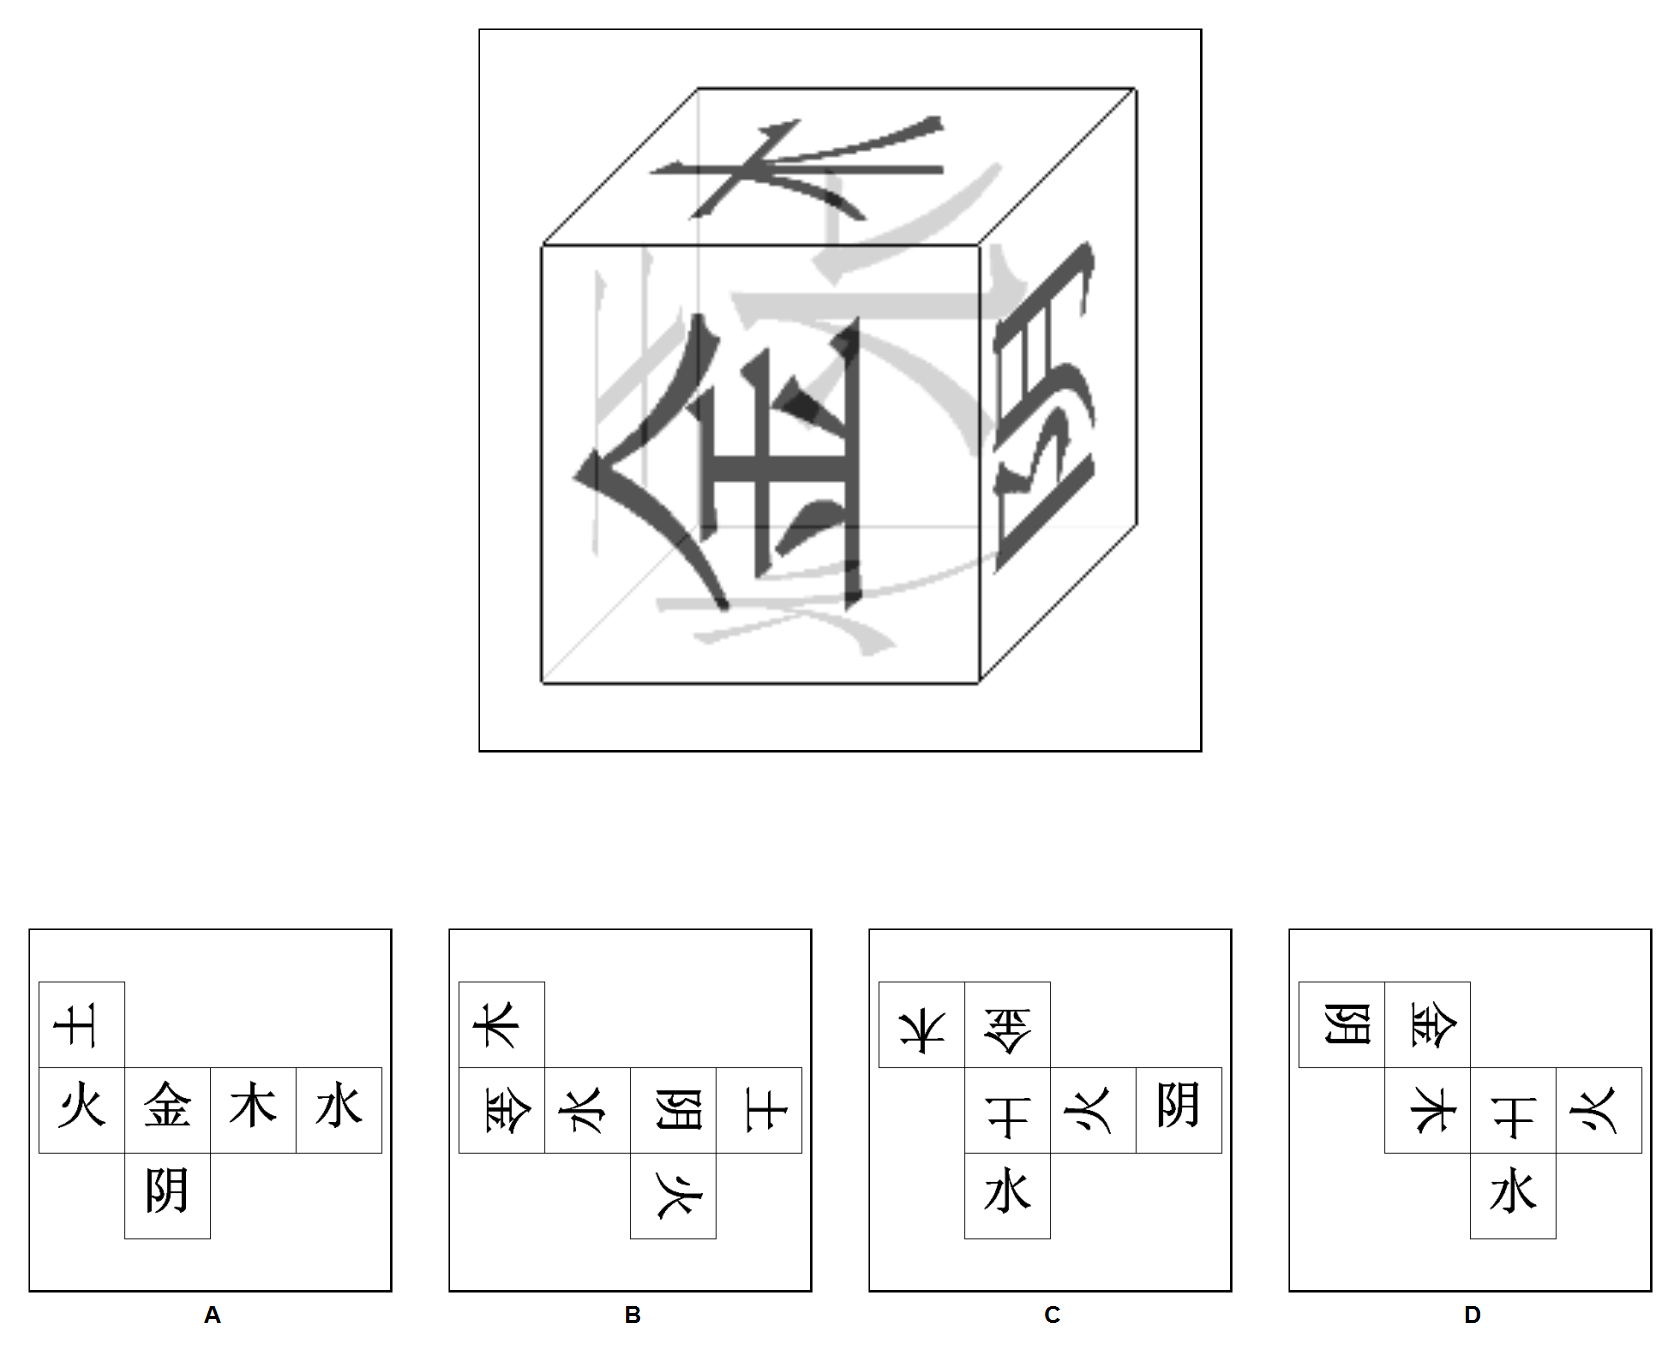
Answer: B